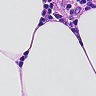
Metastatic tissue present: no